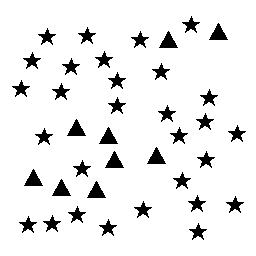
Squares: 0
Triangles: 9
Stars: 29
Total shapes: 38